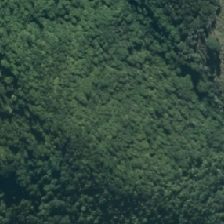
Land cover: broadleaved_indigenous_hardwood